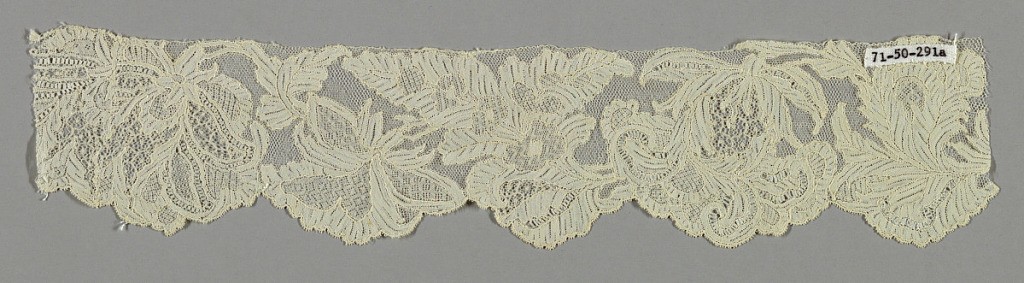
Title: Bands
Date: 18th century
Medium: linen Technique: needle lace with ground of loop and twist with twist return
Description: Bands with elaborate leaves and blossoms.